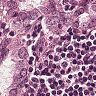
Metastatic tissue present: yes